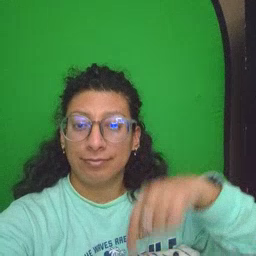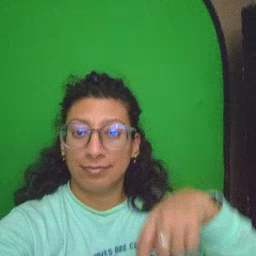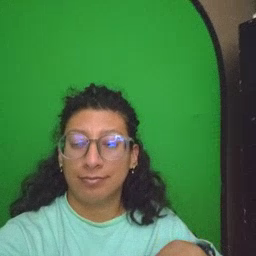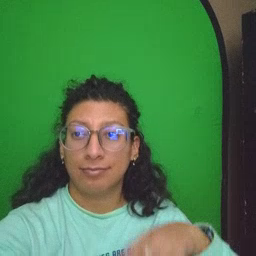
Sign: feet